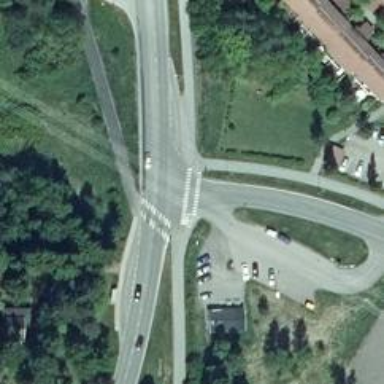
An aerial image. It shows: Marked crossing on asphalt cycleway road.